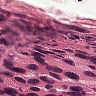
Metastatic tissue present: yes